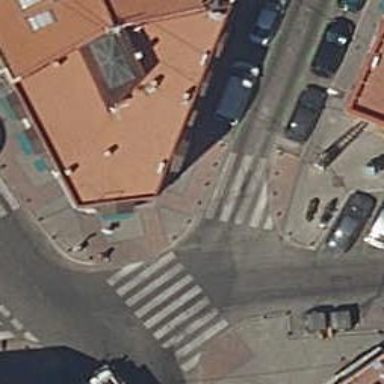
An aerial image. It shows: Uncontrolled crossing on the road.